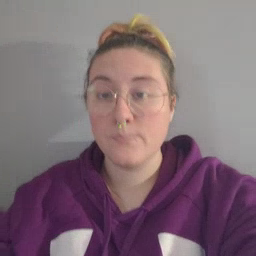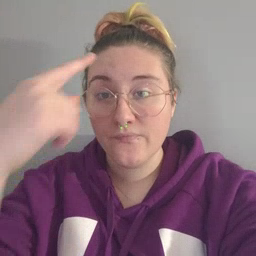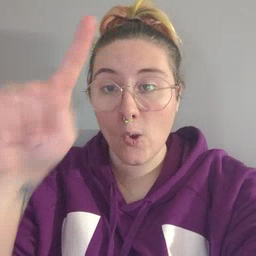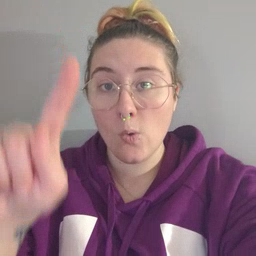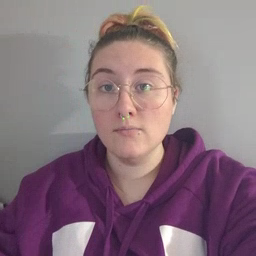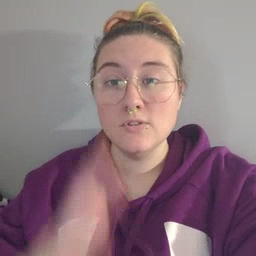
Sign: for